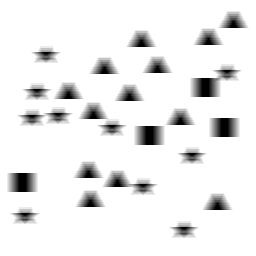
Squares: 4
Triangles: 13
Stars: 10
Total shapes: 27